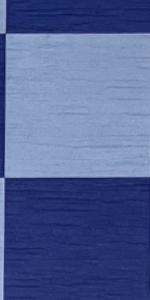
Label: Empty